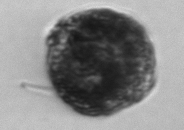
Label: Alexandrium_catenella